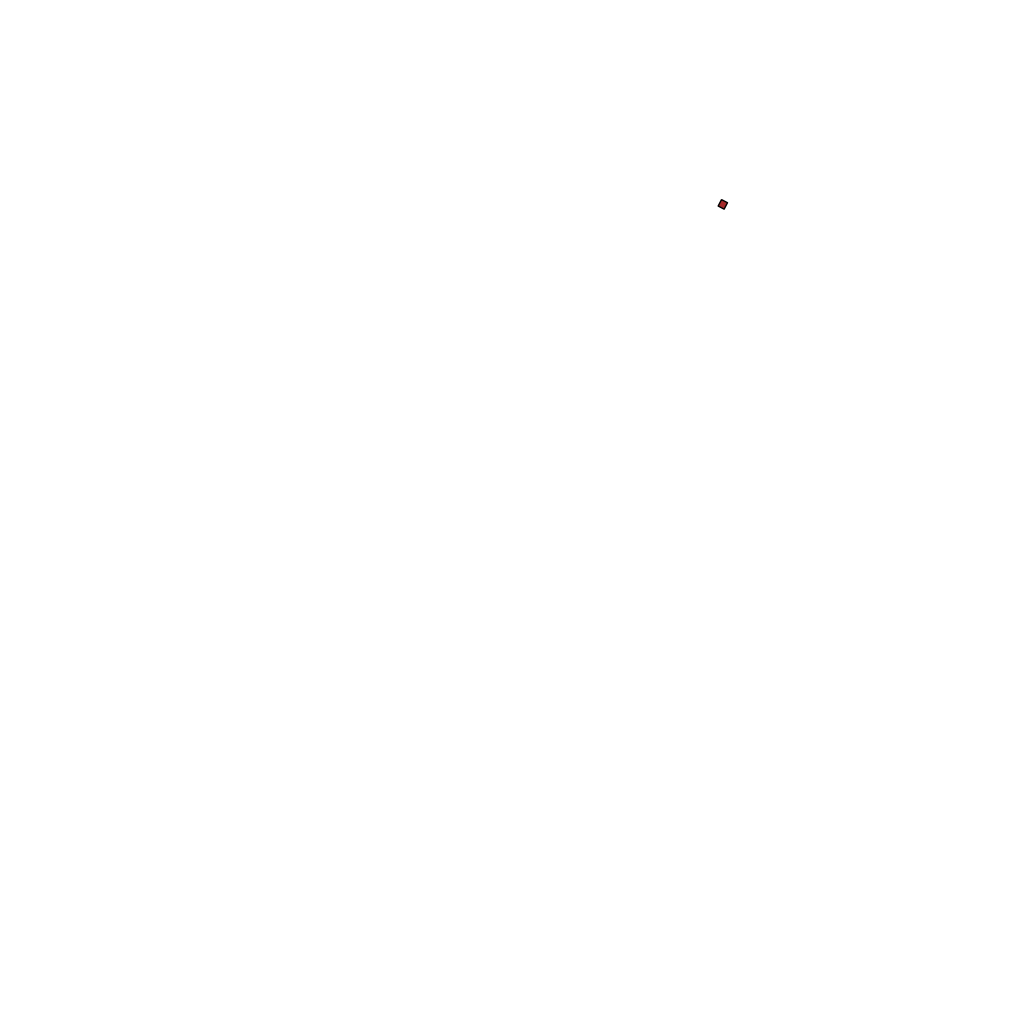
Tags: overhead vector_map, density_5, Facility, 1.0 km²